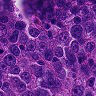
Metastatic tissue present: yes